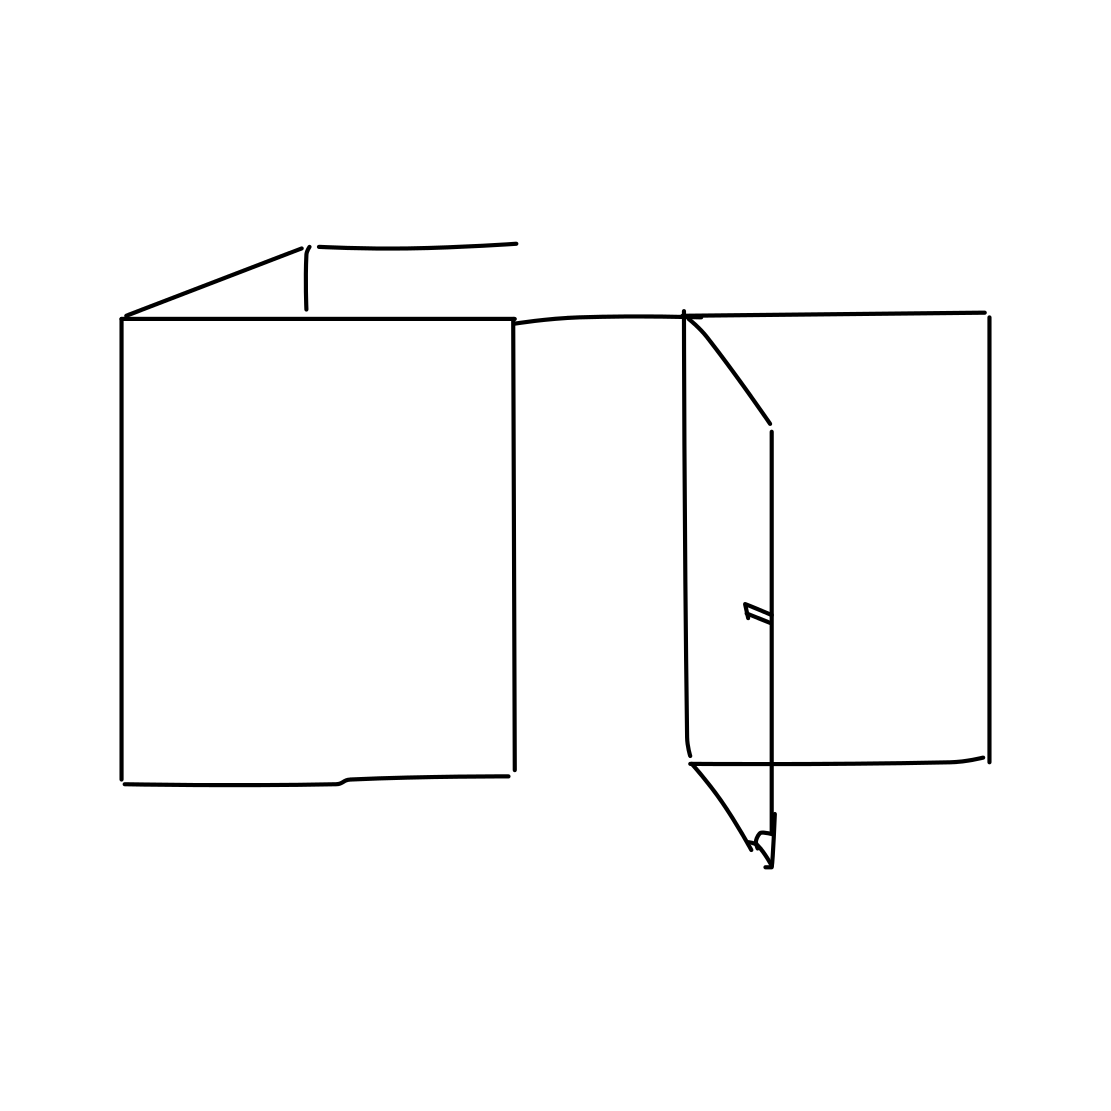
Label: cabinet